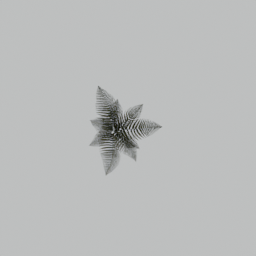
Label: nature